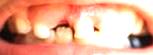
Condition: hypodontia